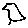
Label: bird